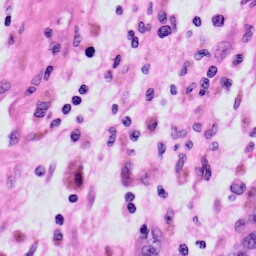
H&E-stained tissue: Skin